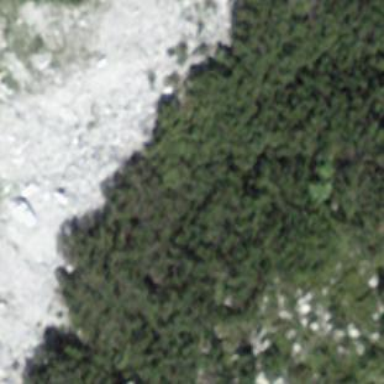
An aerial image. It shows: Natural scree.